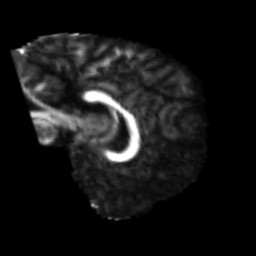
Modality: FA
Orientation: sagittal
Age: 22
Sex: male
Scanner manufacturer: siemens
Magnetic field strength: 3 T
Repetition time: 2.3 s
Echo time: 0.085 s